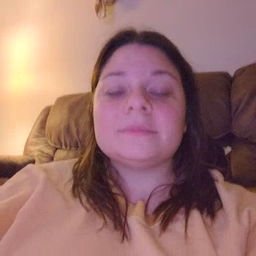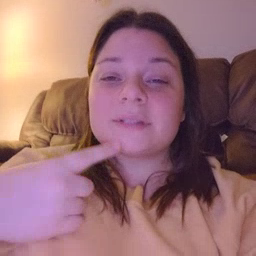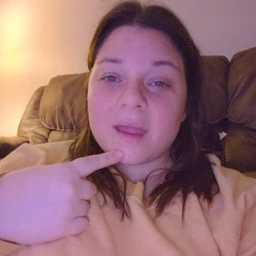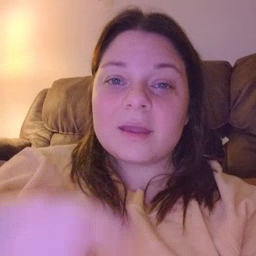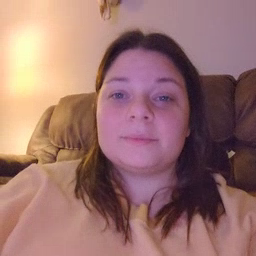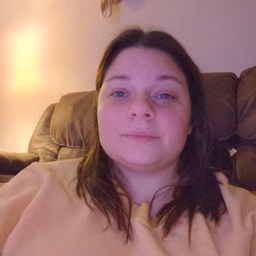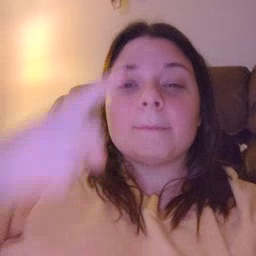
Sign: say